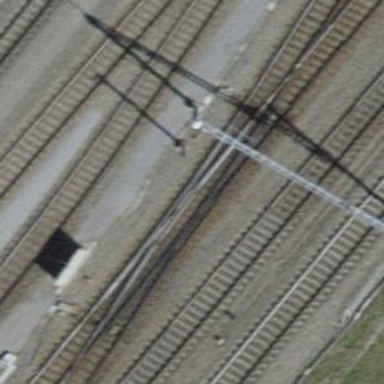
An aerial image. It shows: Railway siding with one electrified track and contact line.